Interaction volume radius: 5 \u00c5
Interaction volume height: 40 \u00c5
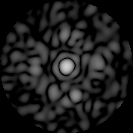
Disorder parameter: 0.8418